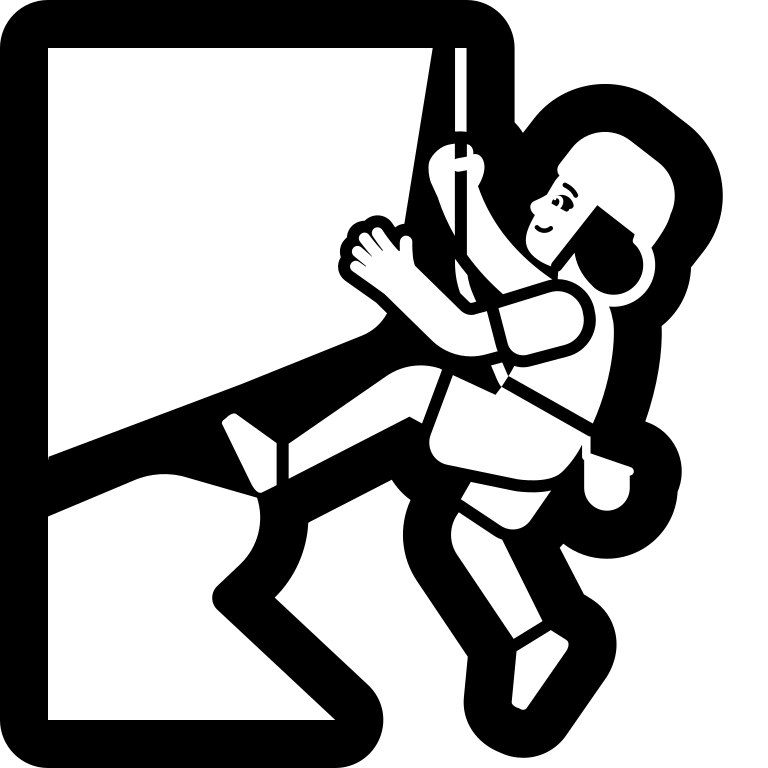
woman climbing high contrast default